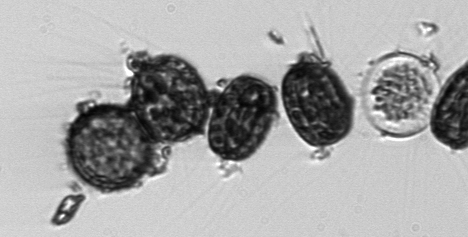
Label: Thalassiosira_TAG_external_detritus